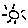
Label: sun